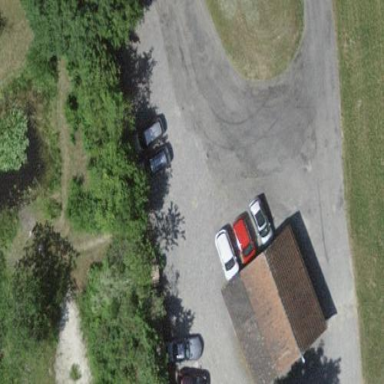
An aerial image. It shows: Parking area with surface.